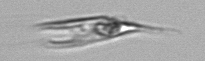
Label: Chrysochromulina_lanceolata